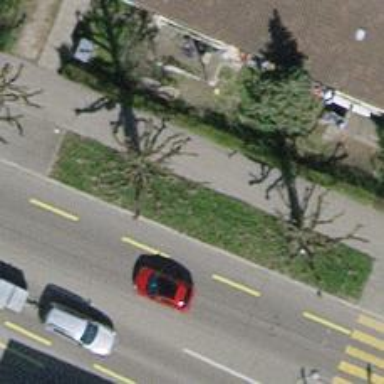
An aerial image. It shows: Avenue of trees.